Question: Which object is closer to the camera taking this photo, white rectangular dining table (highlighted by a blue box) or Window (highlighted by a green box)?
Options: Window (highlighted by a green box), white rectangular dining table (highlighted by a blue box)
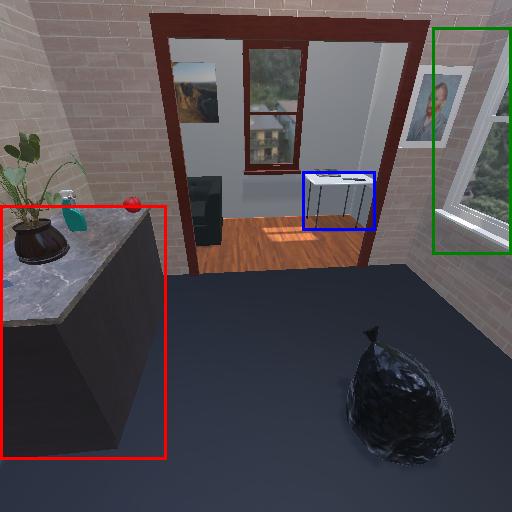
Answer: Window (highlighted by a green box)